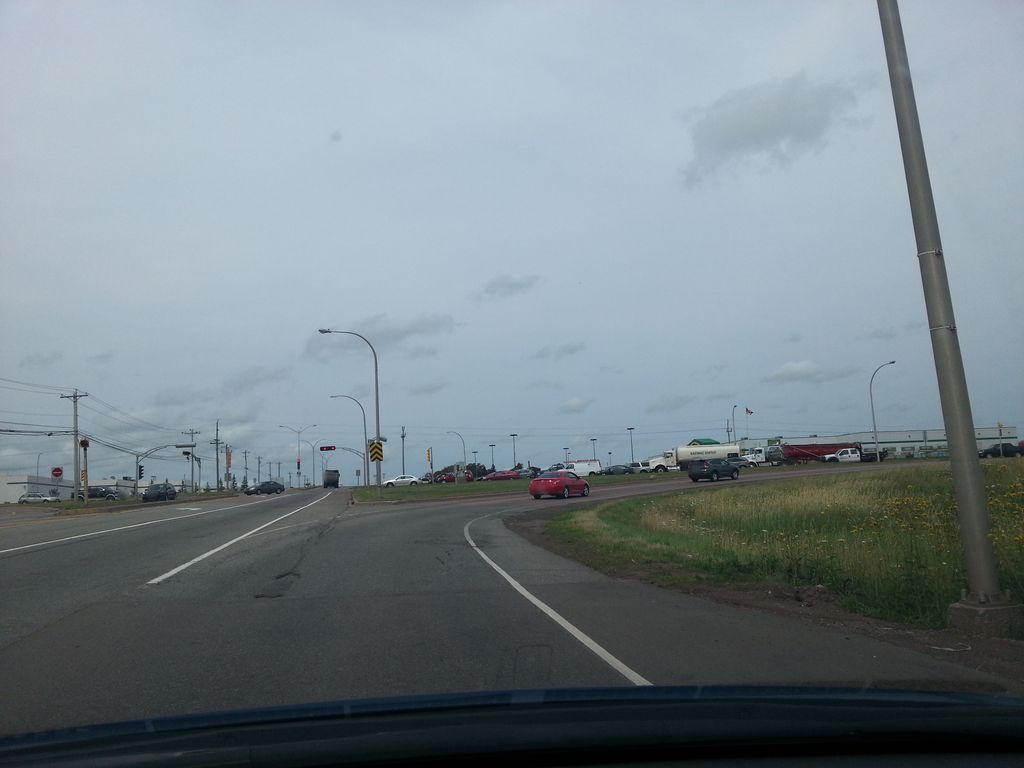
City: charlottetown